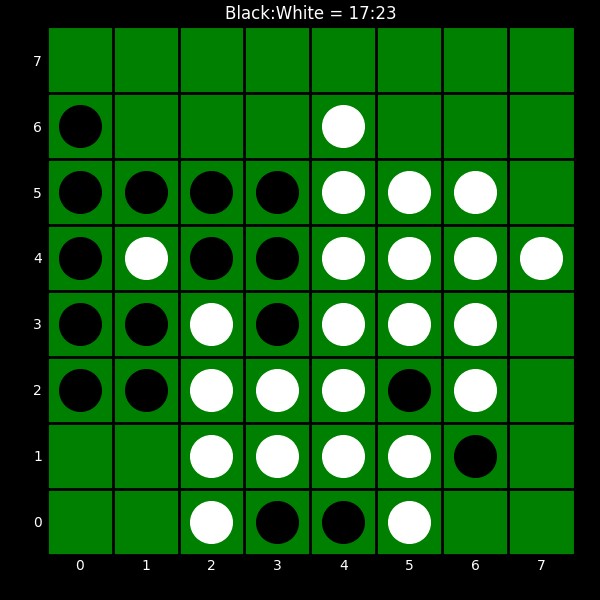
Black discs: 17
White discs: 23